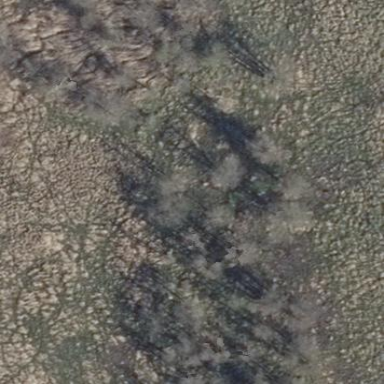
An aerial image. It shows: Patch of scrub vegetation.